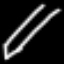
Label: pencil